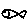
Label: fish